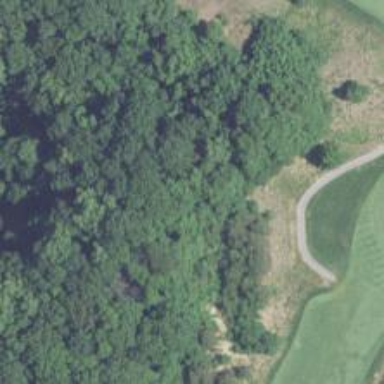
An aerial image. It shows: Natural ridge.